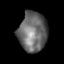
Tissue: lung
Cell type: Epithelial cells
Senescence score: 0.2326
Nuclear area (px): 1116
Mean DAPI intensity: 106.194